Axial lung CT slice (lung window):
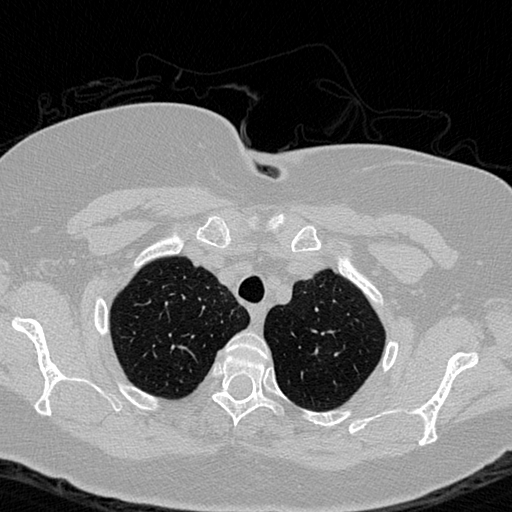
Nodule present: no